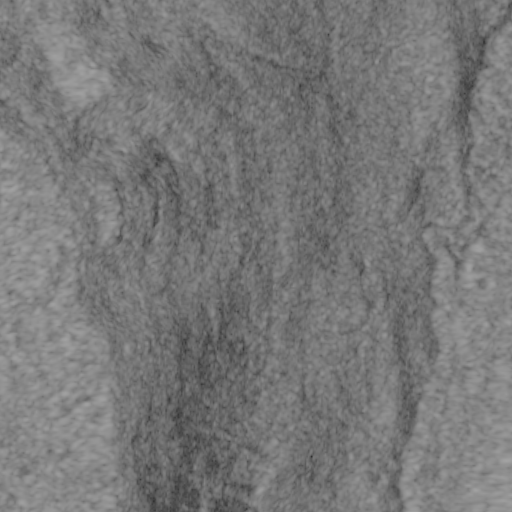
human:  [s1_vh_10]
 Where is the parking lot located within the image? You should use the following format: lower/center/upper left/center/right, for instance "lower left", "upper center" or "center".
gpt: The parking lot is located in the center right of the image.
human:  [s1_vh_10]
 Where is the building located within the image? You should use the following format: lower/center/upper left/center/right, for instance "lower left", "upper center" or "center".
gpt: The building is located in the center right of the image.
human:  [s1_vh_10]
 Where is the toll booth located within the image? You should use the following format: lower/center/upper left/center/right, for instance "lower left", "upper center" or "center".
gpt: The toll booth is located in the center right of the image.
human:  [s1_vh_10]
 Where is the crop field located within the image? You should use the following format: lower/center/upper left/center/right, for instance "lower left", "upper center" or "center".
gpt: There is no crop field in the image.

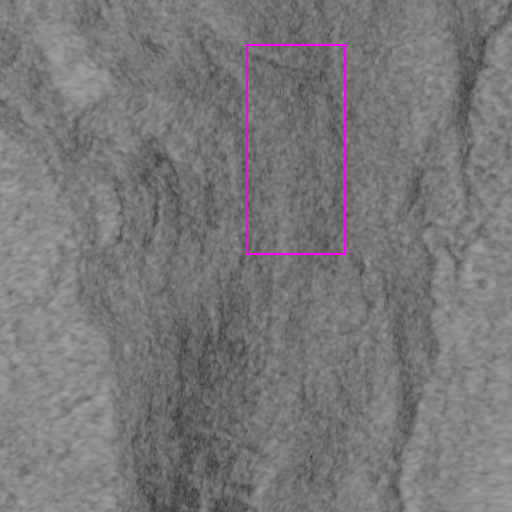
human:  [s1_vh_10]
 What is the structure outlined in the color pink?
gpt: There is no pink outline.
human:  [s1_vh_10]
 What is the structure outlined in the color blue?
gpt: There is no structure outlined in blue.